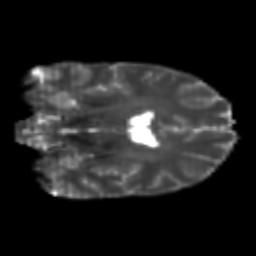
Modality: T2w
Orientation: coronal
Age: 25
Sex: male
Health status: healthy
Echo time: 0.074 s